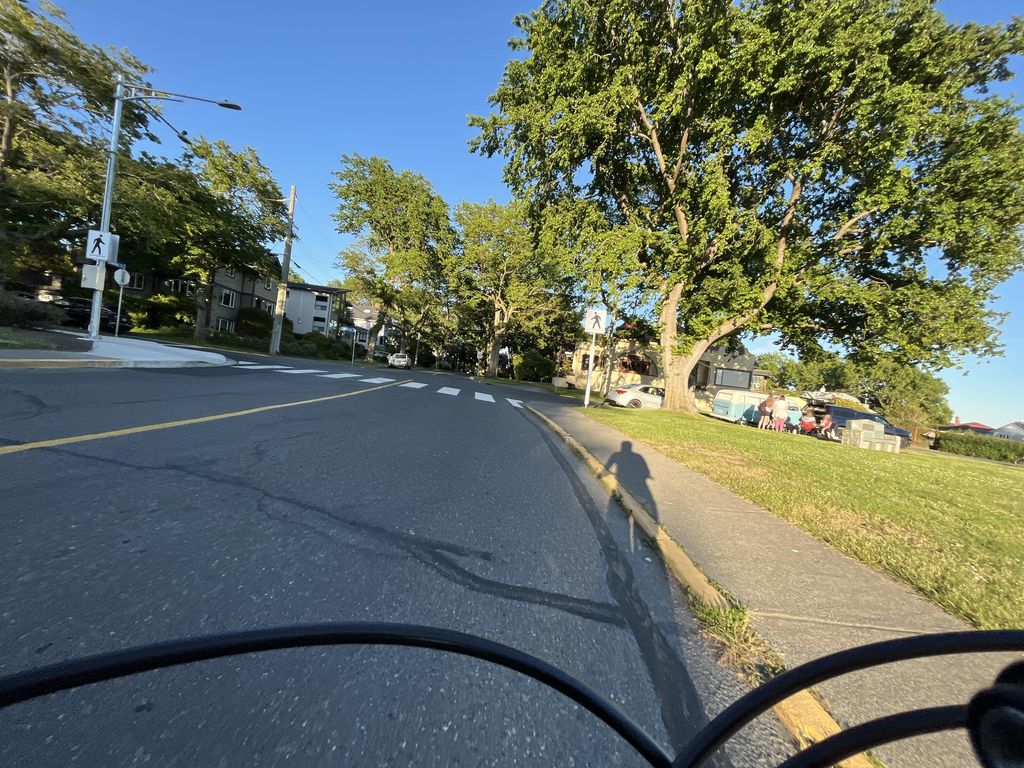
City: victoria